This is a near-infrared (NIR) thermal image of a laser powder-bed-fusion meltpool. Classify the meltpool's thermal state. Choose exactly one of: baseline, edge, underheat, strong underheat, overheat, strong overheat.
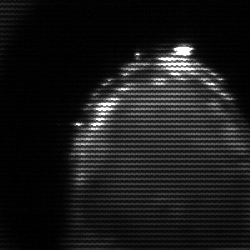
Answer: edge